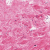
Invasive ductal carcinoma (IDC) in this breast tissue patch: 0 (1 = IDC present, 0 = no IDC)